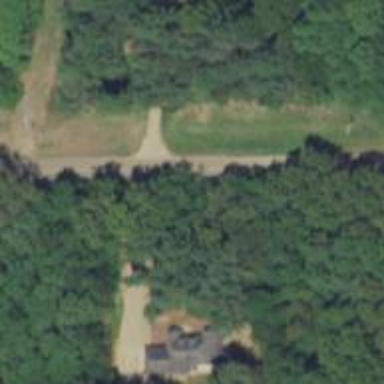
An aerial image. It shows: Driveway.